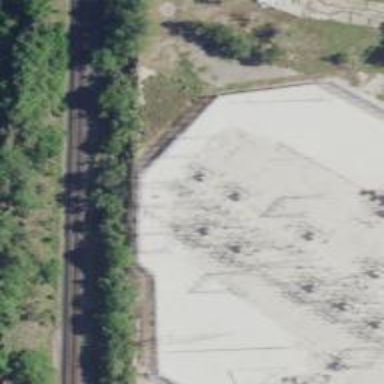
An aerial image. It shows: Switch used for power control.